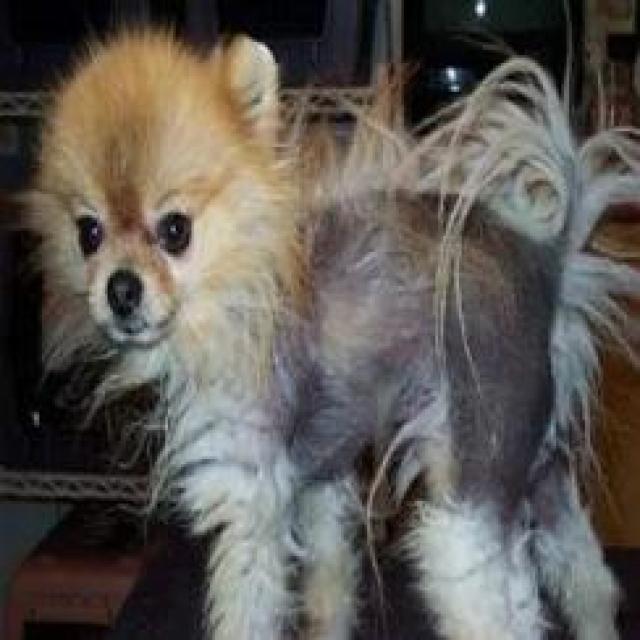
Canine fungal skin infection — characterized by alopecia, scaling, crusting, and circular lesions. Common agents include Malassezia and Candida species.